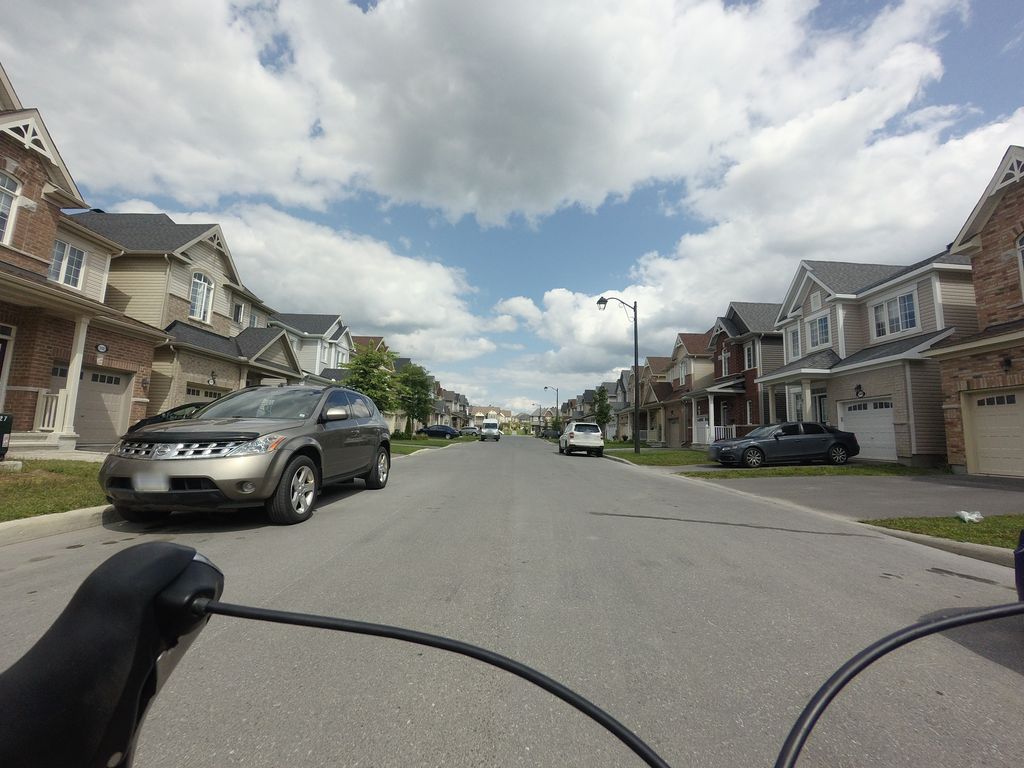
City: ottawa-gatineau